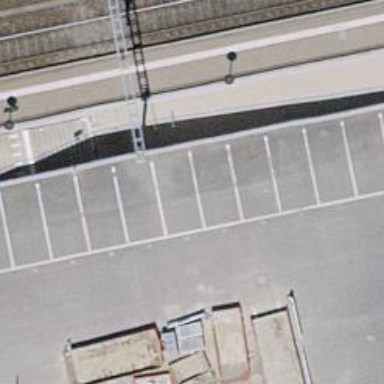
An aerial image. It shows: Footway passing through tunnel.